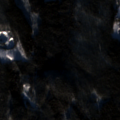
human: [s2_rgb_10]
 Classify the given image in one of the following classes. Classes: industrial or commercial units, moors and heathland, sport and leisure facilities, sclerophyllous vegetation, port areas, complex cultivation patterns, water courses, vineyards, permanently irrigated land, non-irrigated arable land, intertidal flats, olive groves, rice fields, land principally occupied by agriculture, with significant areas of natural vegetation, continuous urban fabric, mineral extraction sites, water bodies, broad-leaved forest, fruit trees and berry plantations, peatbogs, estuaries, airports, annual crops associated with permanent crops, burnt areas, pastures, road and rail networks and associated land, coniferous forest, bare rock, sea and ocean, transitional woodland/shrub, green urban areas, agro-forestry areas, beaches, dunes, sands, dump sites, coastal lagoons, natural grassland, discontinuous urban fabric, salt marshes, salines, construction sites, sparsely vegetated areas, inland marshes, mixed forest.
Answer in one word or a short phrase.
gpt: non-irrigated arable land, coniferous forest